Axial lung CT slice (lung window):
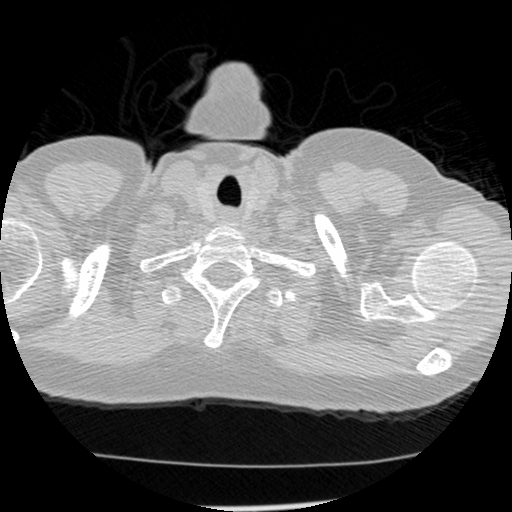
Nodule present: no